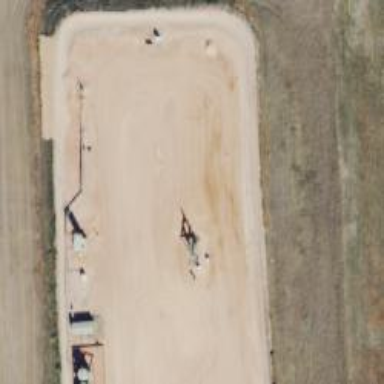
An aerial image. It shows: Petroleum well.